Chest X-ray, AP view. Patient: 58 years old, sex M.
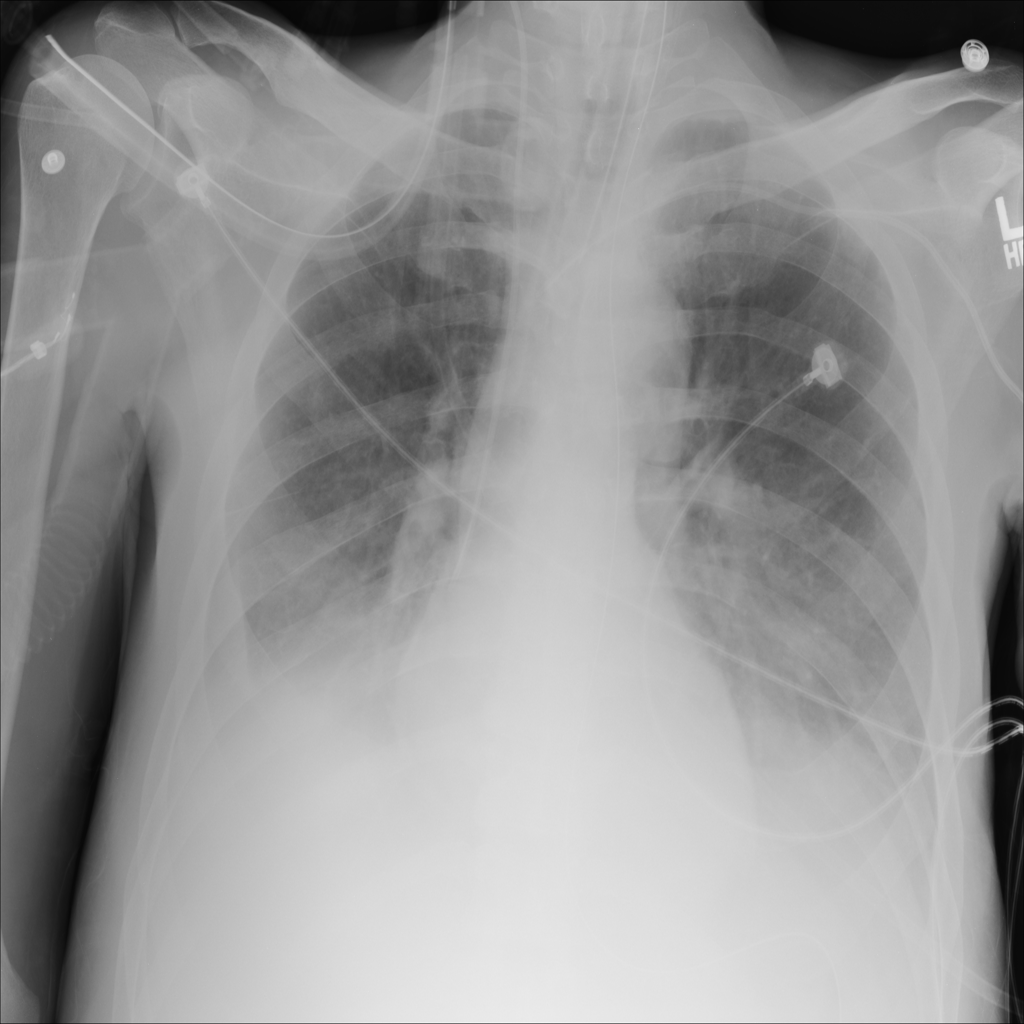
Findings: Atelectasis, Effusion